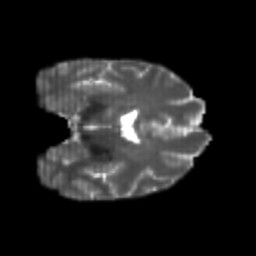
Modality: T2w
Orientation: coronal
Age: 22
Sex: female
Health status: healthy
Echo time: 0.074 s